Question: I need to arrange views in following manner

I somehow managed to do it with '2 views'
But for doing it for '4 views', I am facing problem..
Can anybody help me??
So I can't use 'GridLayout'
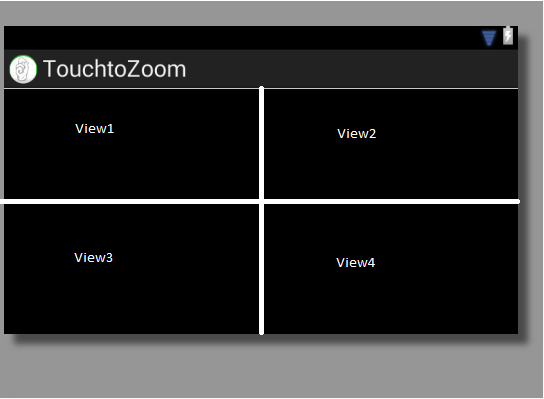
Answer: You can easily create this layout using weighted linear and relative layouts. Below, I provide a sample code of one of way doing it:
'''
<?xml version="1.0" encoding="utf-8"?>
<LinearLayout xmlns:android="http://schemas.android.com/apk/res/android"
xmlns:tools="http://schemas.android.com/tools"
android:orientation="vertical"
android:id="@+id/root"
android:layout_width="fill_parent"
android:layout_height="fill_parent">
<LinearLayout android:id="@+id/first_row"
android:layout_width="fill_parent"
android:orientation="horizontal"
android:layout_height="0dip"
android:layout_weight="1"
android:baselineAligned="false">
<RelativeLayout xmlns:android="http://schemas.android.com/apk/res/android"
android:id="@+id/layout1"
android:orientation="vertical"
android:layout_weight="1"
android:layout_width="0dip"
android:layout_height="wrap_content"
tools:ignore="NestedWeights">
</RelativeLayout>
<RelativeLayout xmlns:android="http://schemas.android.com/apk/res/android"
android:id="@+id/layout2"
android:orientation="vertical"
android:layout_weight="1"
android:layout_width="0dip"
android:layout_height="wrap_content"
tools:ignore="NestedWeights">
</RelativeLayout>
</LinearLayout>
<LinearLayout android:id="@+id/second_row"
android:layout_width="fill_parent"
android:orientation="horizontal"
android:layout_height="0dip"
android:layout_weight="1"
android:baselineAligned="false">
<RelativeLayout xmlns:android="http://schemas.android.com/apk/res/android"
android:id="@+id/layout3"
android:orientation="vertical"
android:layout_weight="1"
android:layout_width="0dip"
android:layout_height="wrap_content"
tools:ignore="NestedWeights">
</RelativeLayout>
<RelativeLayout xmlns:android="http://schemas.android.com/apk/res/android"
android:id="@+id/layout4"
android:orientation="vertical"
android:layout_weight="1"
android:layout_width="0dip"
android:layout_height="wrap_content"
tools:ignore="NestedWeights">
</RelativeLayout>
</LinearLayout>
'''